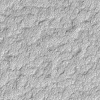
Atmospheric dust classification: not_dusty